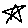
Label: star